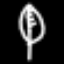
Label: leaf